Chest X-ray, PA view. Patient: 32 years old, sex F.
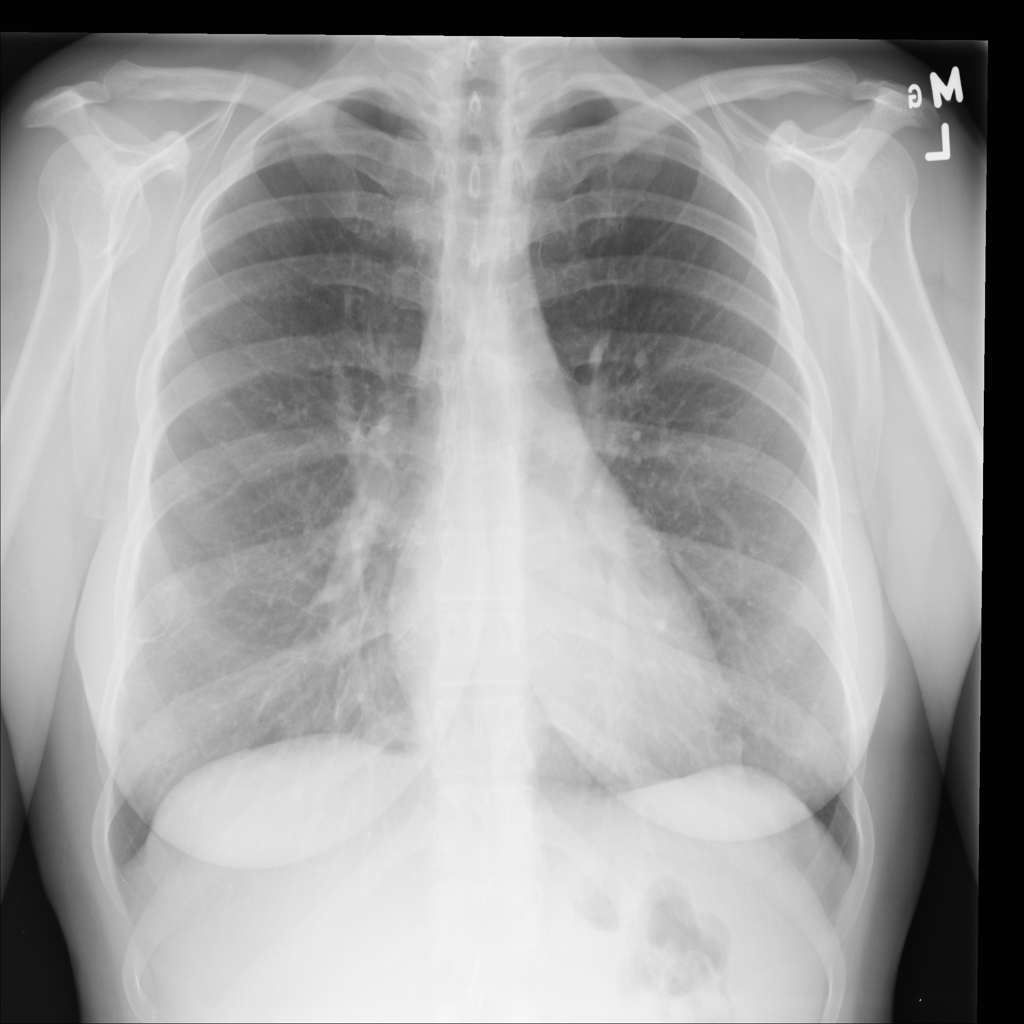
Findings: No Finding